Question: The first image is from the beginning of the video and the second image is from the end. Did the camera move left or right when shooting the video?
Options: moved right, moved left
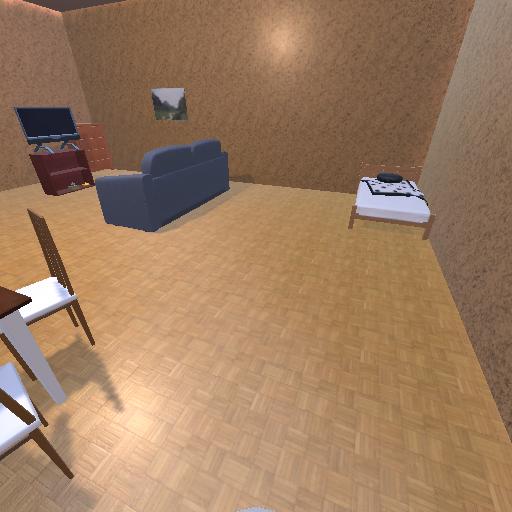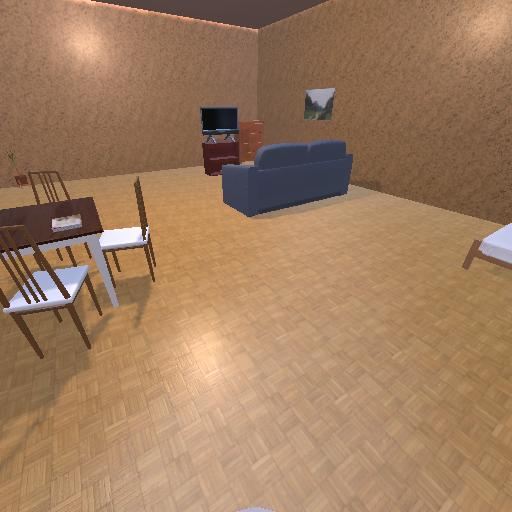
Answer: moved right